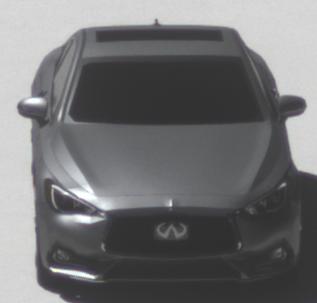
Make: Infiniti
Model: Q60 2.0t
Detailed model: Q60 (V37)
Model produced from: 2016/10
Model produced until: 2018/08
Doors: 2
Color: gray
Road condition: dry road
Daytime: midday
Contrast: medium contrast